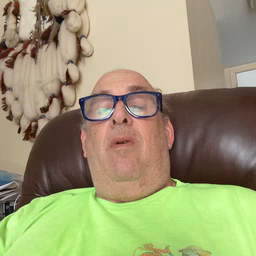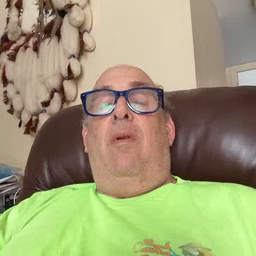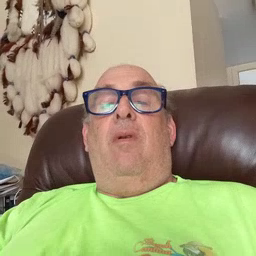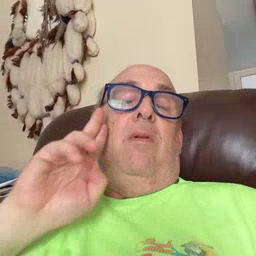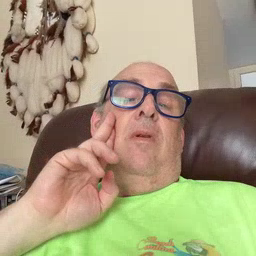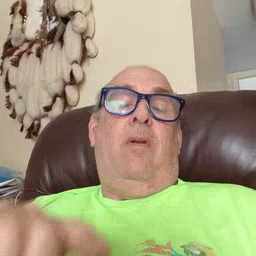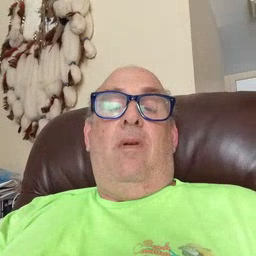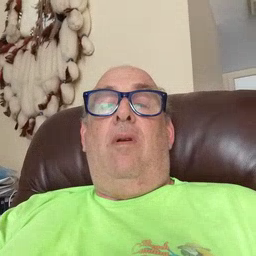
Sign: uncle